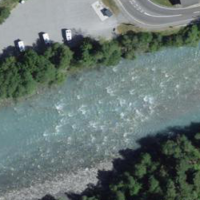
EUNIS habitat code: 15
Species observed at this site:
Phylloscopus collybita
Corvus corone
Anas platyrhynchos
Prunus padus
Hirundo rustica
Parus major
Garrulus glandarius
Fringilla coelebs
Sylvia atricapilla
Delichon urbicum
Turdus merula